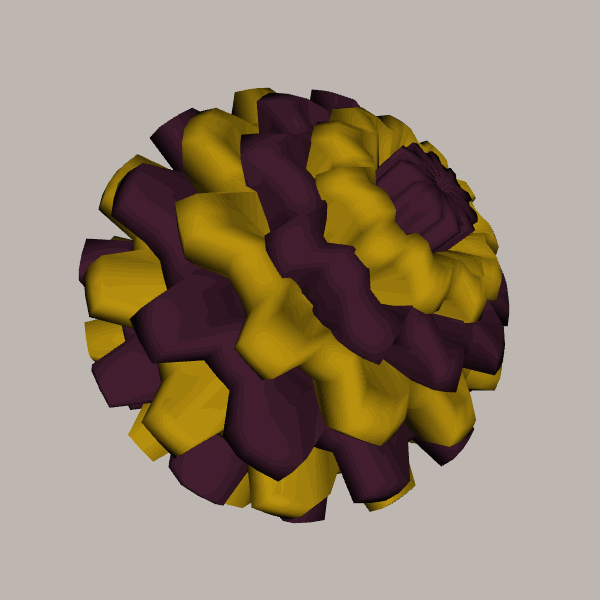
Background: light